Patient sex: M
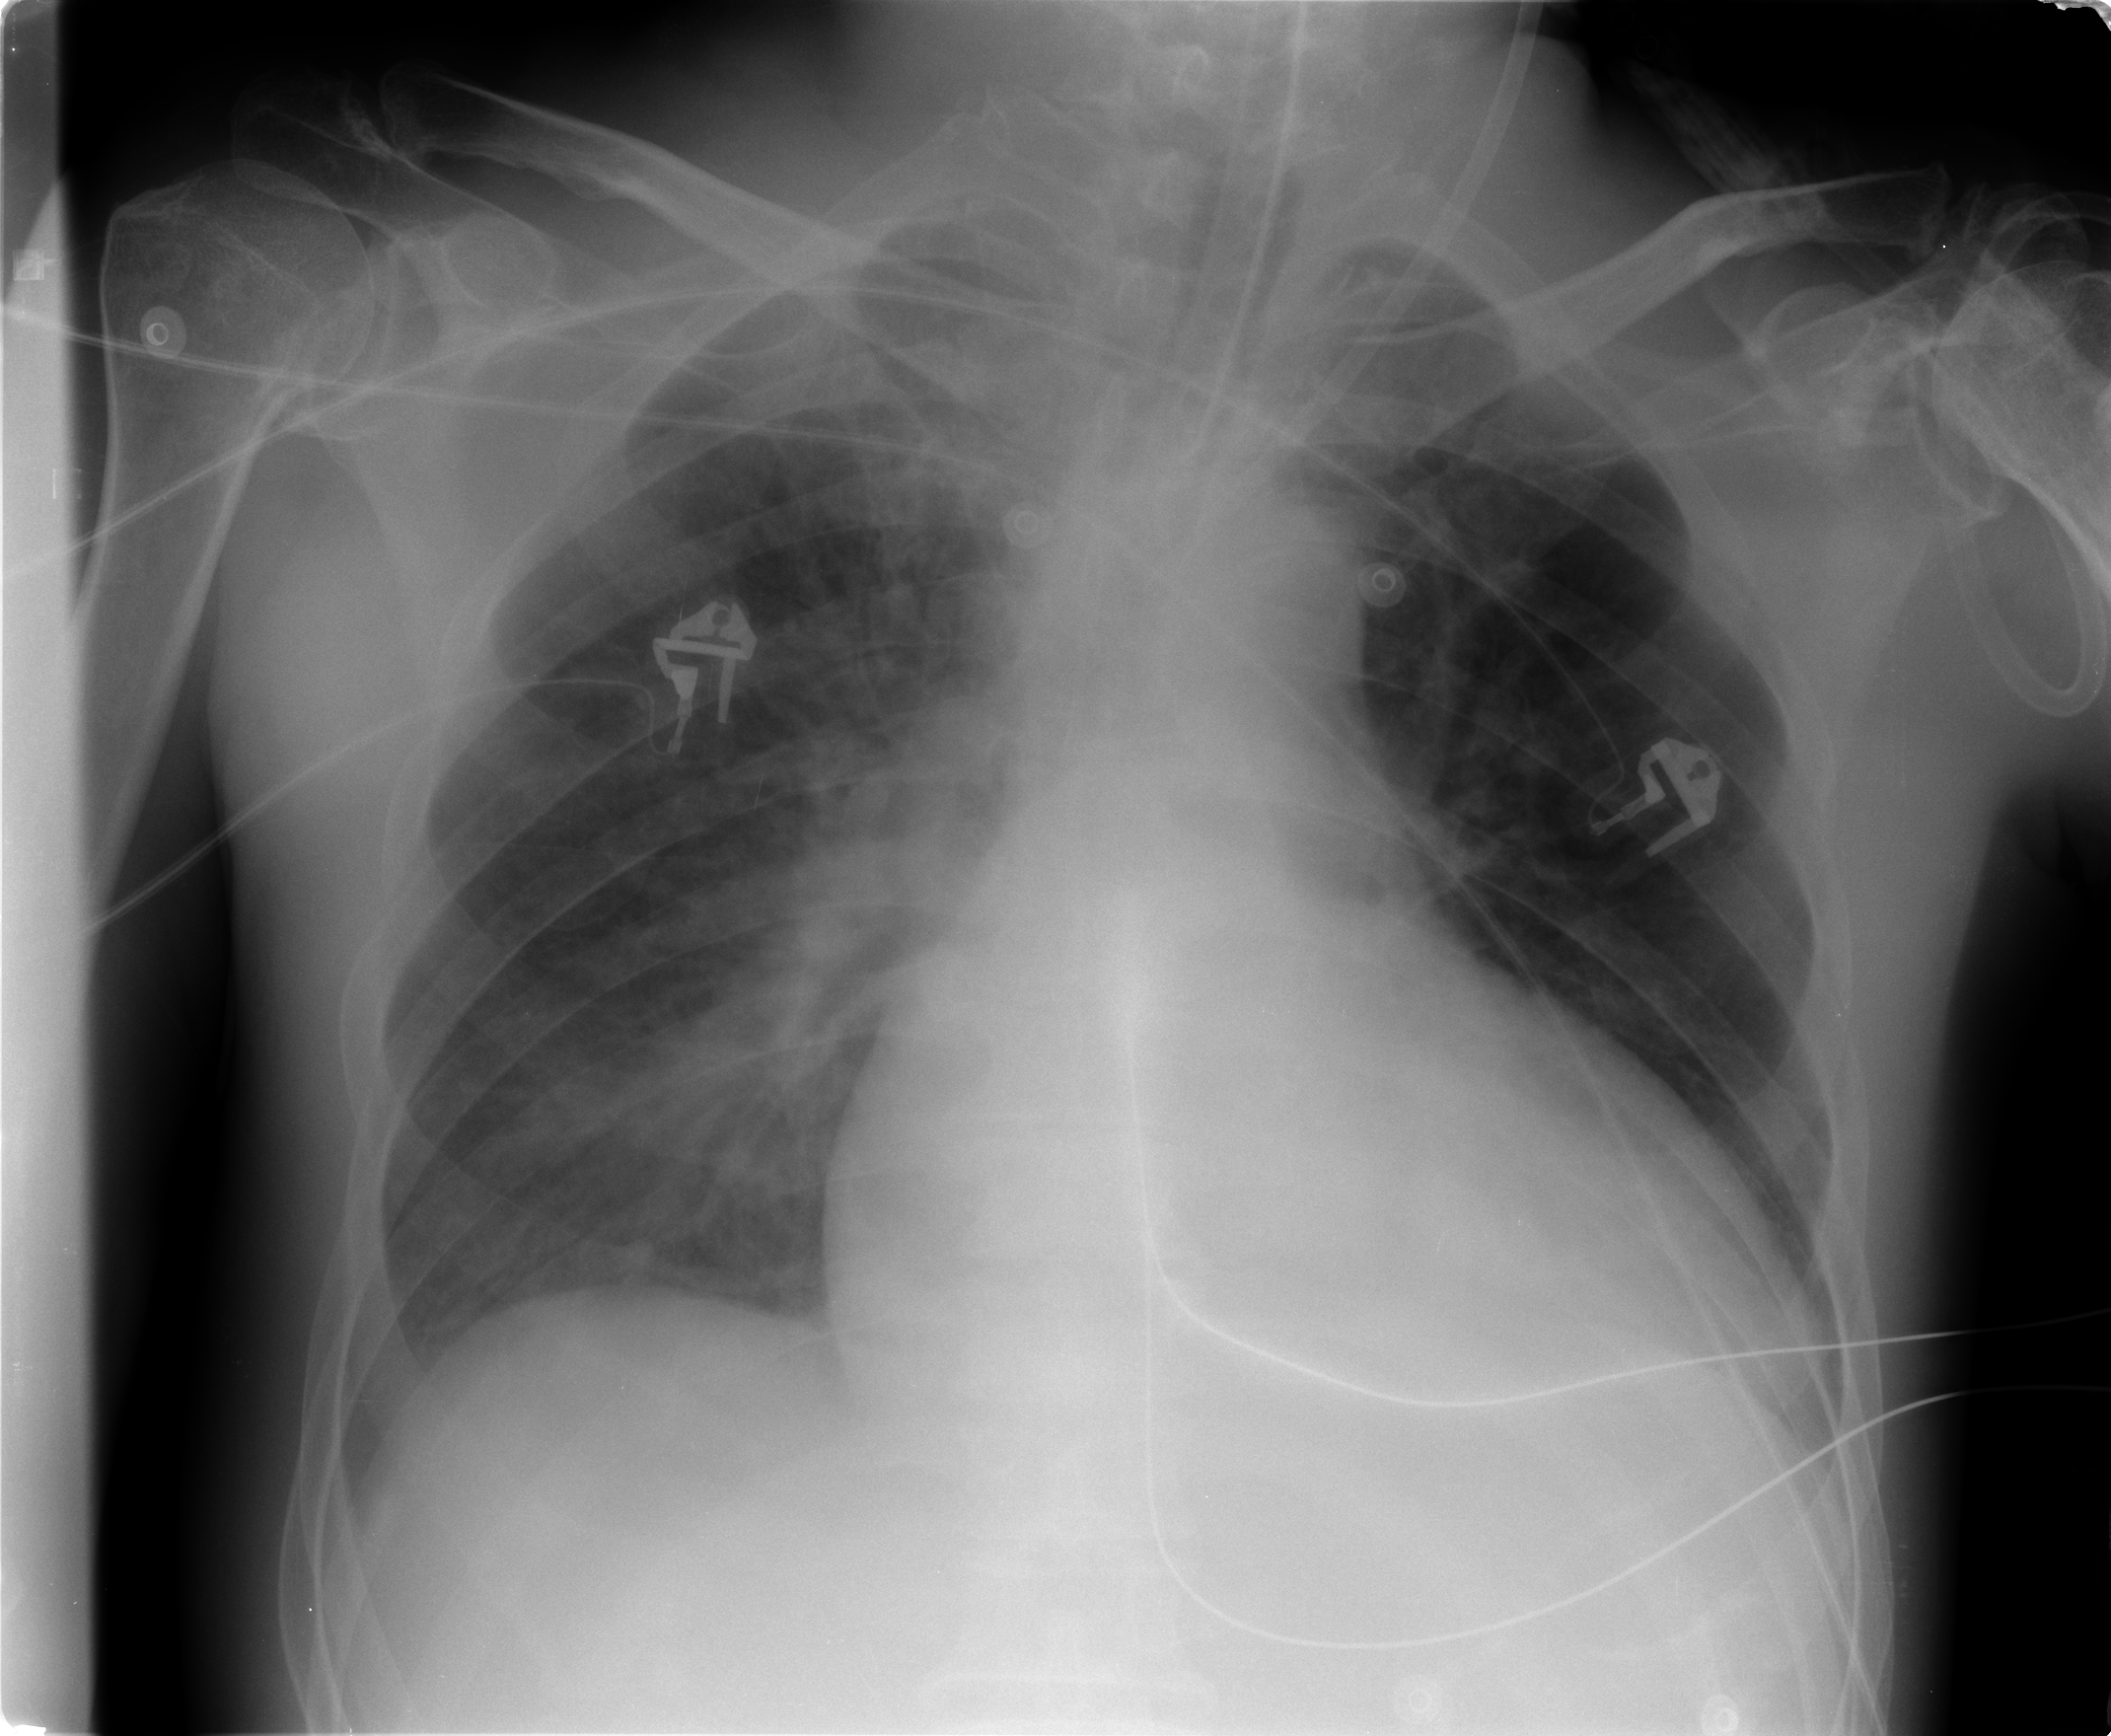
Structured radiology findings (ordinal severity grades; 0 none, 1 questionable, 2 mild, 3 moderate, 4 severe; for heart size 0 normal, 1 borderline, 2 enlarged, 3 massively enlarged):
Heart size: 2
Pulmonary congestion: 3
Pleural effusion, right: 0
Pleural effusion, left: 0
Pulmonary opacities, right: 0
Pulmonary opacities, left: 0
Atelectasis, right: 2
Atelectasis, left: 1